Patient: sex F, age 32
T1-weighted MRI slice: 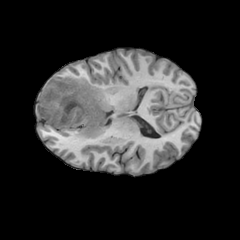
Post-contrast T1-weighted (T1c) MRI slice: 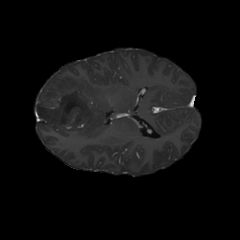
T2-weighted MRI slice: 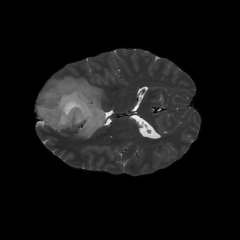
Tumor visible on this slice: yes
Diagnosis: Astrocytoma, IDH-mutant
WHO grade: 3